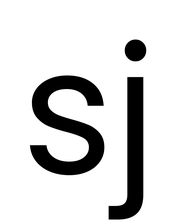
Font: Poppins-Regular